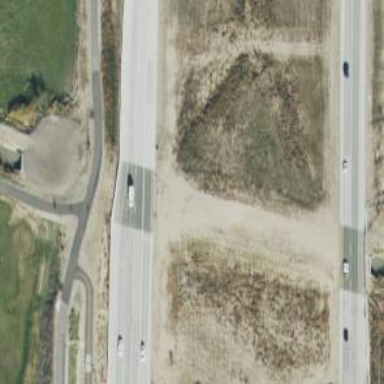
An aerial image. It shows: Asphalt bridge crossing over trunk highway expressway.